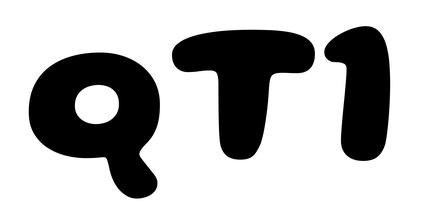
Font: Gluten_Bold